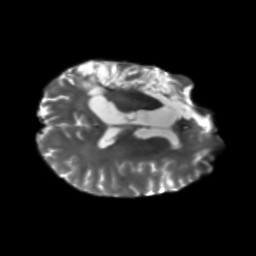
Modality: T2w
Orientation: axial
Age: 37
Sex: female
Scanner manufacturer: siemens
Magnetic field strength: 3 T
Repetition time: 5.47 s
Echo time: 0.0854 s